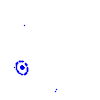
Particle: proton